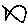
Label: fish